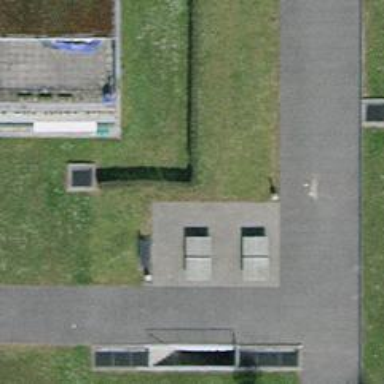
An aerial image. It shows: Black bench.